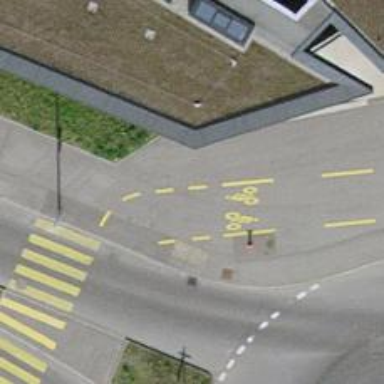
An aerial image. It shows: Asphalt cycleway with asphalt sidewalk.